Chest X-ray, PA view. Patient: 27 years old, sex F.
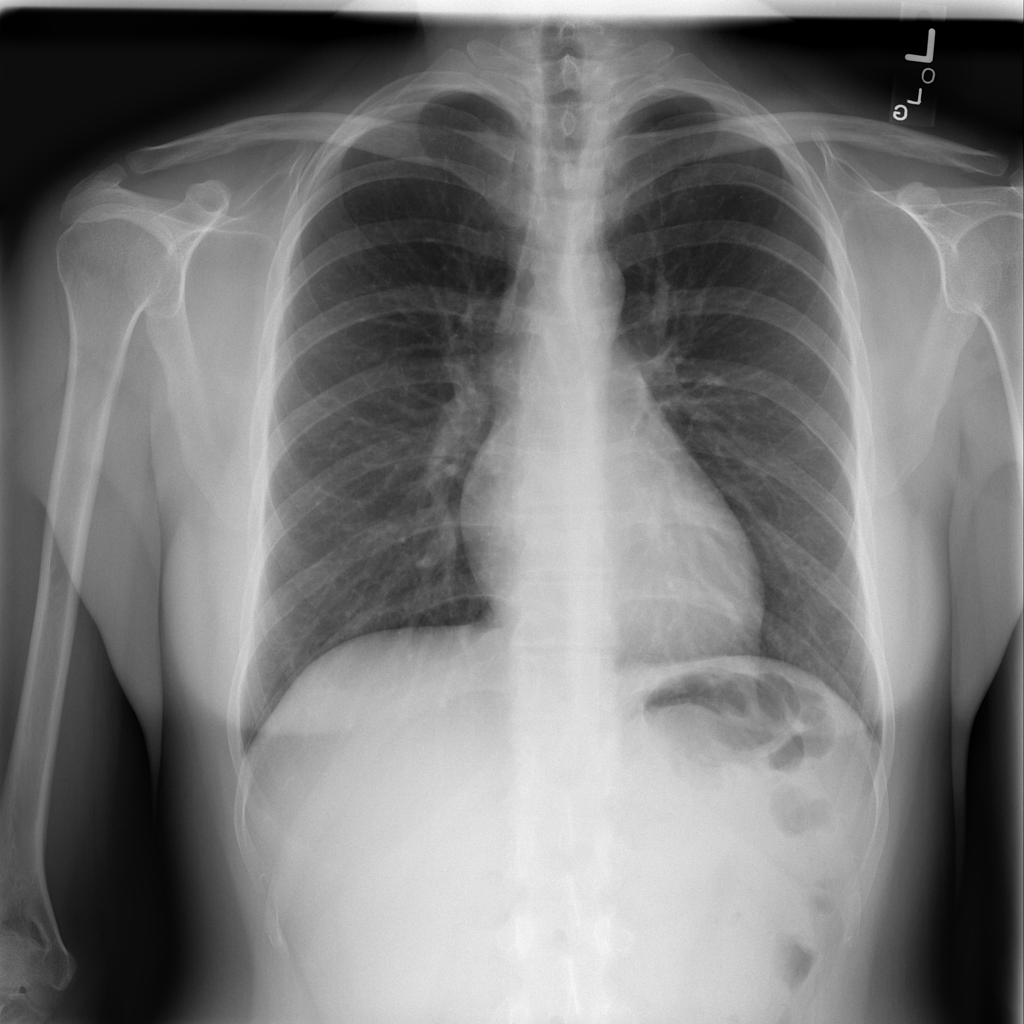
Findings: No Finding